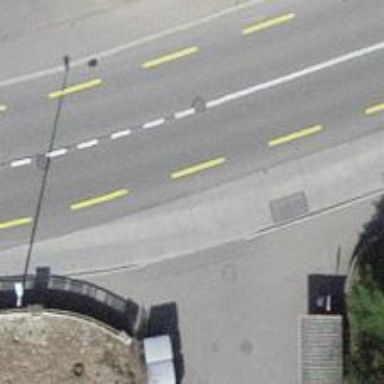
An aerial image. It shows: Platform for public transport on the road.